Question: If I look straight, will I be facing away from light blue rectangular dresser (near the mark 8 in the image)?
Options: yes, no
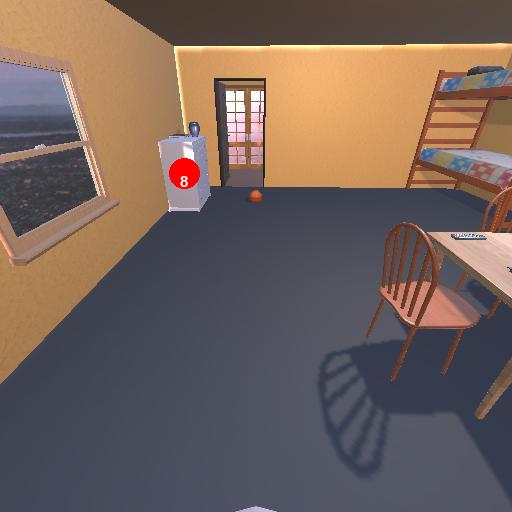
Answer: yes